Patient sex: F
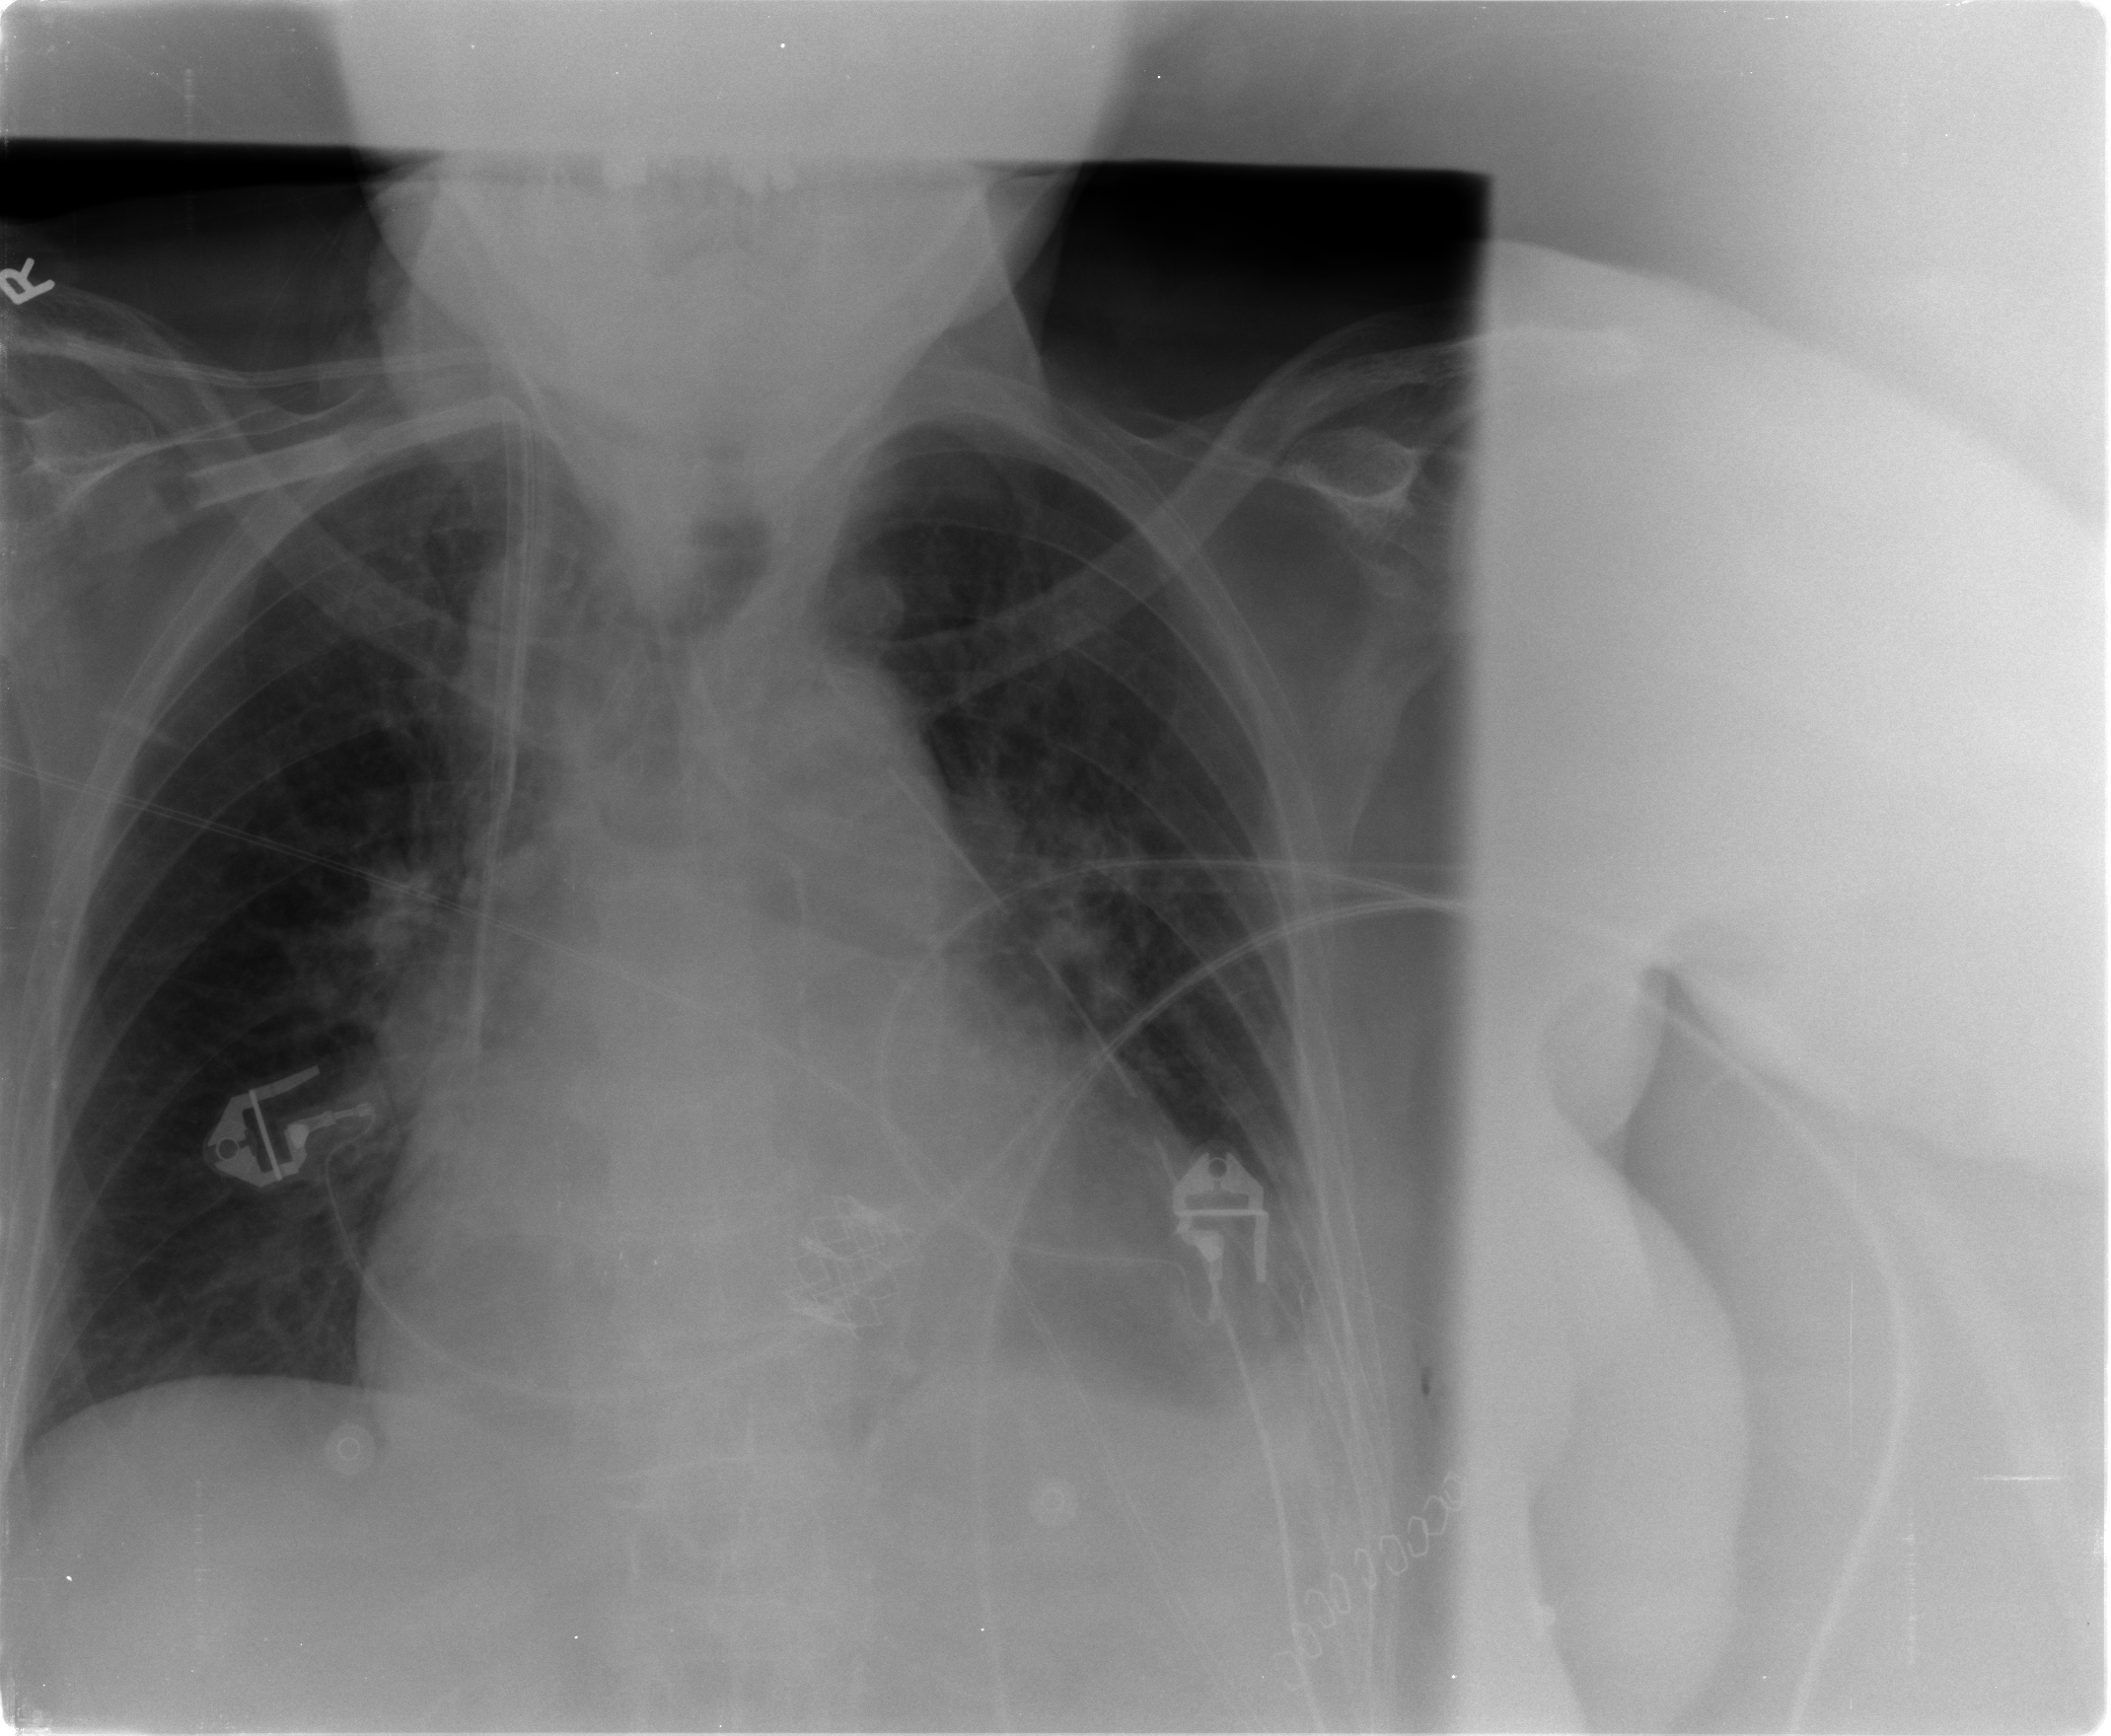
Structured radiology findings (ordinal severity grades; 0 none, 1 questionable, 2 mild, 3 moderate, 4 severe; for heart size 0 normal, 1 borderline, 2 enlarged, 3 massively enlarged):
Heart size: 2
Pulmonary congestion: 0
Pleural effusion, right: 0
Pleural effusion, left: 2
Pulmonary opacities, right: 0
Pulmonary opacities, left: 0
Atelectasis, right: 0
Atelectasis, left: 0